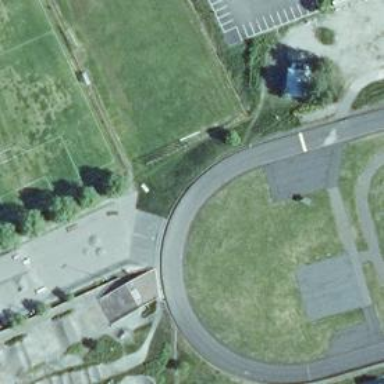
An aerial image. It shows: Paved pitch for leisure land.